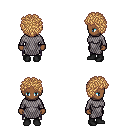
a pixel art fantasy rpg character, female body template, human, dark skin, chain mail, metal pants, light blonde curly afro hairstyle, black shoes, four views (front, back, left, right), 2x2 character sprite sheet, small pixel art, hard edges, no anti-aliasing